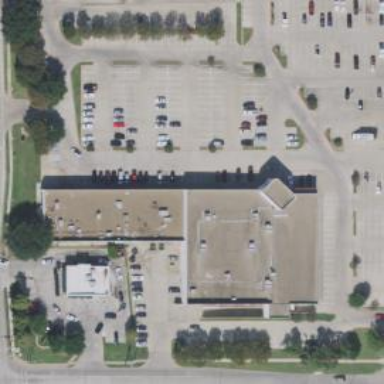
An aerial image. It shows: Retail building.